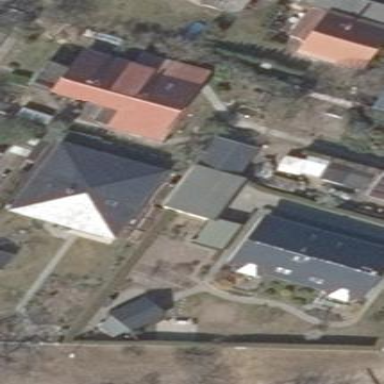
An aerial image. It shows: Residential building with pyramidal roof shape.